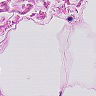
Metastatic tissue present: no